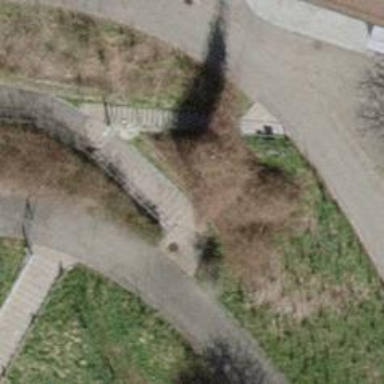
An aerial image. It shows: Road with steps.